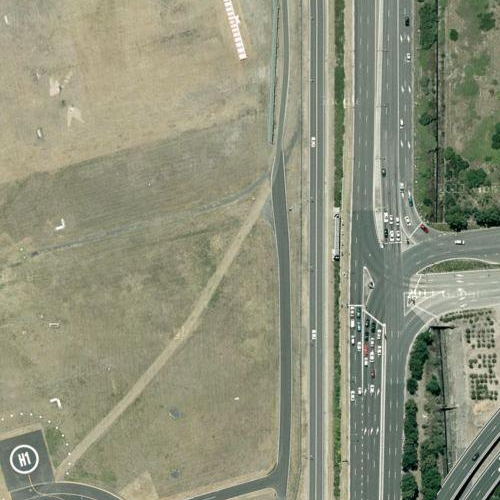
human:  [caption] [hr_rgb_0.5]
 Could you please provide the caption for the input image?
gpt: A runway with some marking lines on it while some lawns beside .

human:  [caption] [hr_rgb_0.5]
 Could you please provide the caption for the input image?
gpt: This is a runway with many marking lines on it while some lawns beside .

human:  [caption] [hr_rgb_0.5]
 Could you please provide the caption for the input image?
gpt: A runway with many marking lines on it while some lawns beside .

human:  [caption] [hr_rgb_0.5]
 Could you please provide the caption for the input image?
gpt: There are some marking lines in the runway while some lawns beside .

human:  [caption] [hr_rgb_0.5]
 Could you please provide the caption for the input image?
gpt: Some marking lines are in the runway while some lawns beside .